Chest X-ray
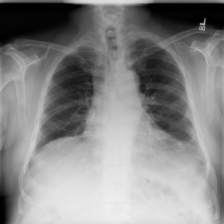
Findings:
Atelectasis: negative
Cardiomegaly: negative
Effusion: negative
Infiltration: negative
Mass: negative
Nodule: negative
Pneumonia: negative
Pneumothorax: negative
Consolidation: negative
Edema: negative
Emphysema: negative
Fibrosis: negative
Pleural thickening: negative
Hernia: negative